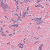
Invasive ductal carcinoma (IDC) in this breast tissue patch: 1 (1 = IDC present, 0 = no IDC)